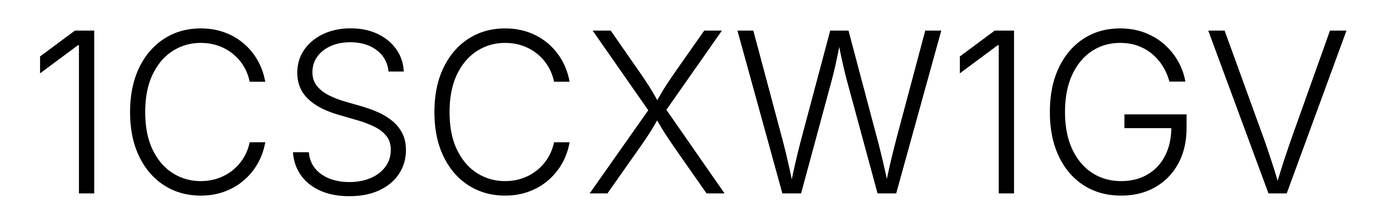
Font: Inter_Light